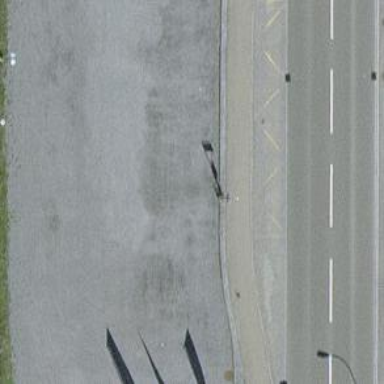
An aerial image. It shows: Bus stop with platform for public transport.